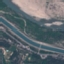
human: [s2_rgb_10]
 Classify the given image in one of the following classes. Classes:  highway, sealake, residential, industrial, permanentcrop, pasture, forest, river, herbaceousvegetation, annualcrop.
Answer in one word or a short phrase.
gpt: River